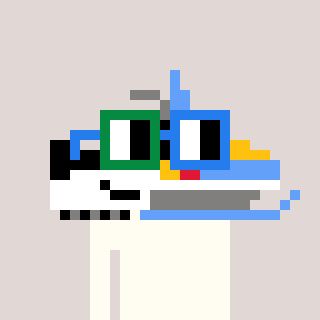
a pixel art character with square green and blue glasses, a snowmobile-shaped head and a grayscale-colored body on a warm background